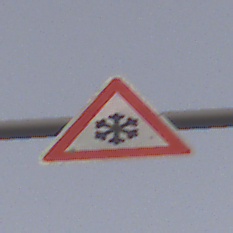
Verkehrszeichen: SchneeOderEisglaette
Umgebung: Outdoor, Nature
Tageszeit: SunriseSunset
Wetter: Clear
Licht: Natural
Jahreszeit: NotSpecified
Kontrast: LowContrast